Question: []
I'm using VS2013 Express and Qt5.4.1 version.
The errors i'm getting are :
> Error 14 error LNK2001: unresolved external symbol "public: virtual struct QMetaObject const * __cdecl MainWindow::metaObject(void)const " (?metaObject@MainWindow@@UEBAPEBUQMetaObject@@XZ) C:\Users\Raf\Documents\Visual Studio 2013\Projects\Diploma\Diploma\mainwindow.obj DiplomaError 15 error LNK2001: unresolved external symbol "public: virtual void * __cdecl MainWindow::qt_metacast(char const *)" (?qt_metacast@MainWindow@@UEAAPEAXPEBD@Z) C:\Users\Raf\Documents\Visual Studio 2013\Projects\Diploma\Diploma\mainwindow.obj DiplomaError 16 error LNK2001: unresolved external symbol "public: virtual int __cdecl MainWindow::qt_metacall(enum QMetaObject::Call,int,void * *)" (?qt_metacall@MainWindow@@UEAAHW4Call@QMetaObject@@HPEAPEAX@Z) C:\Users\Raf\Documents\Visual Studio 2013\Projects\Diploma\Diploma\mainwindow.obj DiplomaError 17 error LNK2001: unresolved external symbol "public: static struct QMetaObject const MainWindow::staticMetaObject" (?staticMetaObject@MainWindow@@2UQMetaObject@@B) C:\Users\Raf\Documents\Visual Studio 2013\Projects\Diploma\Diploma\mainwindow.obj Diploma
I looked some similar topics but non of them helped me solve this problem.
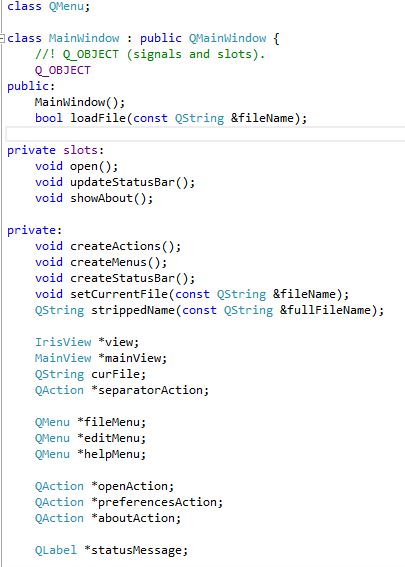
Answer: After i looked at all the answers that were given i decided that i'll try to solve the problem by manually moc the .h files which containes Q_OBJECT macro. I randomly googled the most efficient steps (at least for me) .
1. My project was original made in VS2013 but i changed it to VS2010.
2. I followed the steps from this link : http://real3d.pk/forum/index.php?topic=527.0